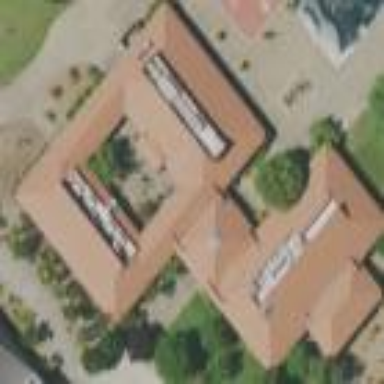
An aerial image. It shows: Public building.